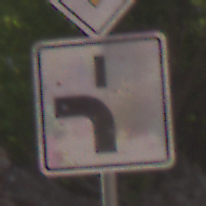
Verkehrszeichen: VerlaufVorfahrtsstrasse5
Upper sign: Vorfahrtsstrasse
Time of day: MorningAfternoon
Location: Outdoor (Suburban)
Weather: PartlyCloudy
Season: NotSpecified
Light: Natural